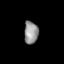
Tissue: skin
Cell type: Epithelial cells
Senescence score: 0.2416
Nuclear area (px): 316
Mean DAPI intensity: 146.13